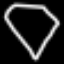
Label: diamond